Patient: sex M, age 48
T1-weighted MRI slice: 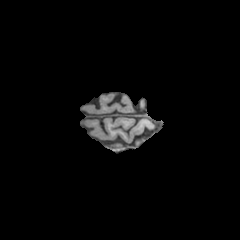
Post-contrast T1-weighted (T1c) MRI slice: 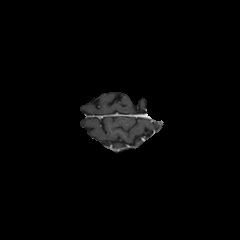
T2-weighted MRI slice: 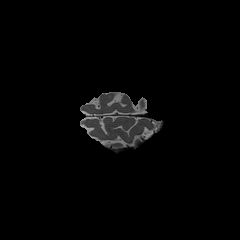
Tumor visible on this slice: no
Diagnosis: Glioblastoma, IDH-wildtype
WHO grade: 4